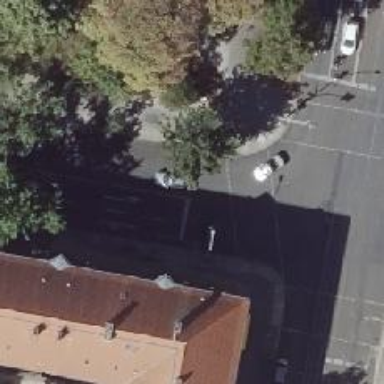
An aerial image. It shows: Road with traffic signals.